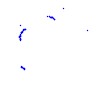
Particle: proton